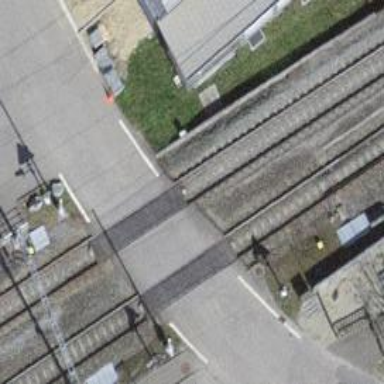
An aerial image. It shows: Level crossing with one track.